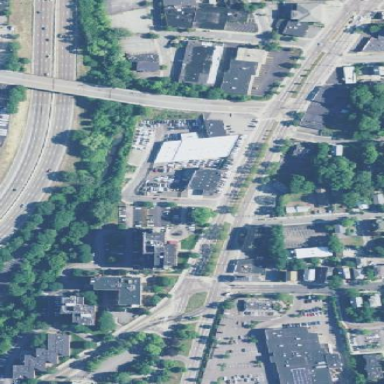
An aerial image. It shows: Commercial area.